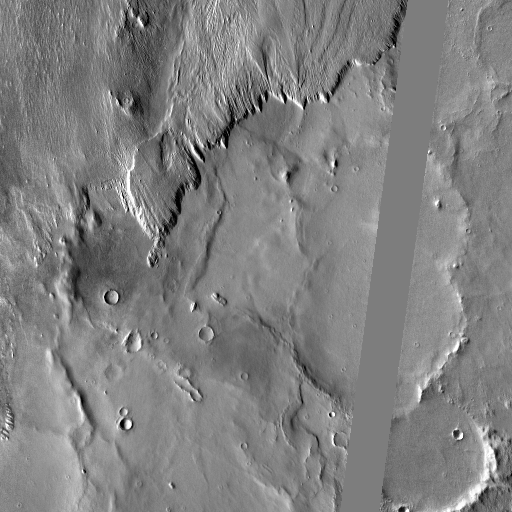
Crater classes present: Background, Other, Buried, Secondary